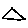
Label: triangle